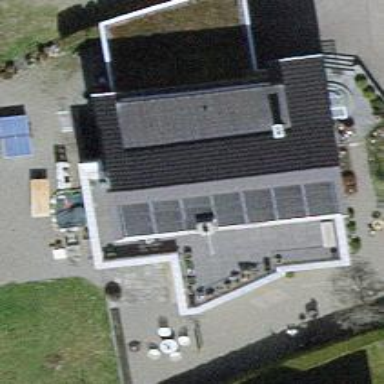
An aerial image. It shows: Solar photovoltaic panel generator.